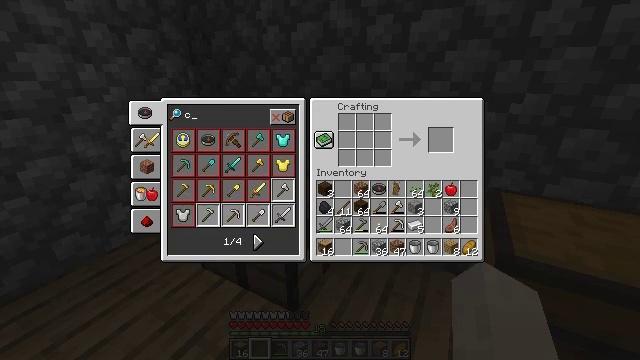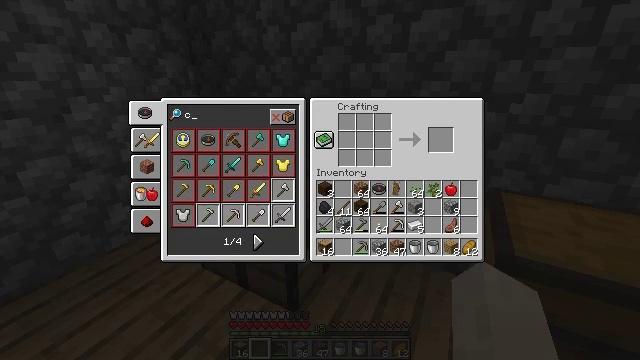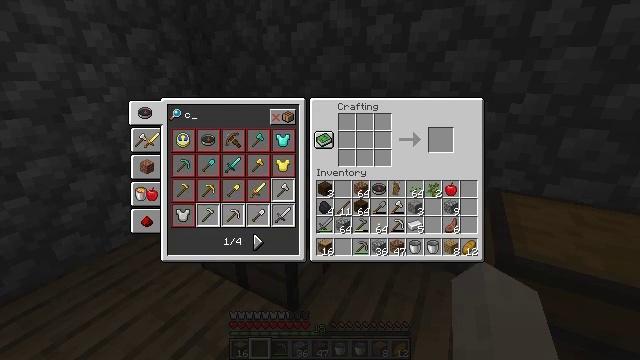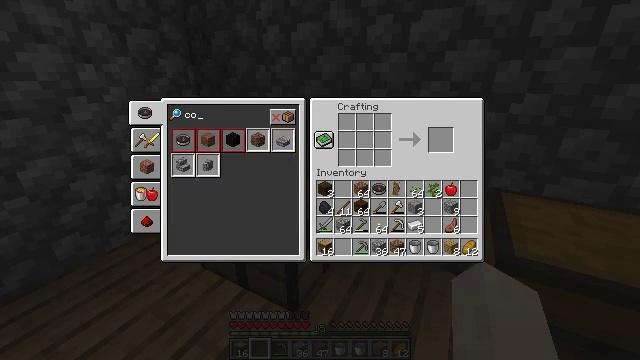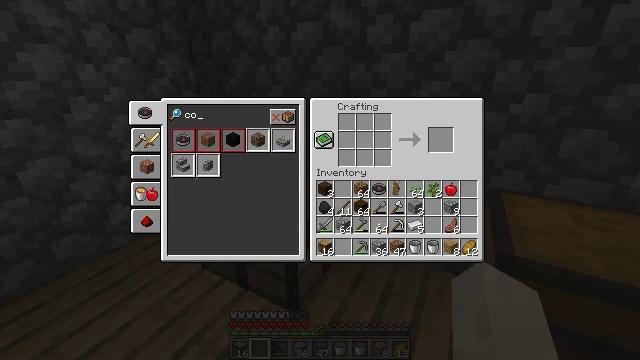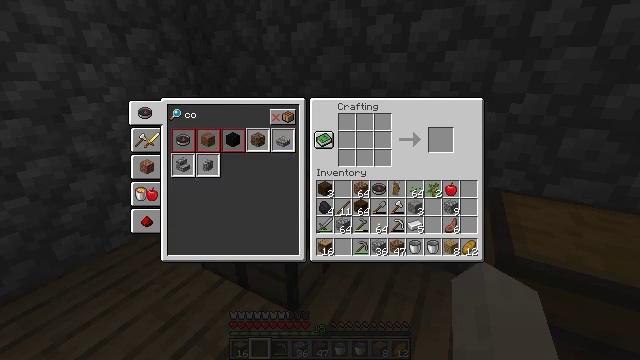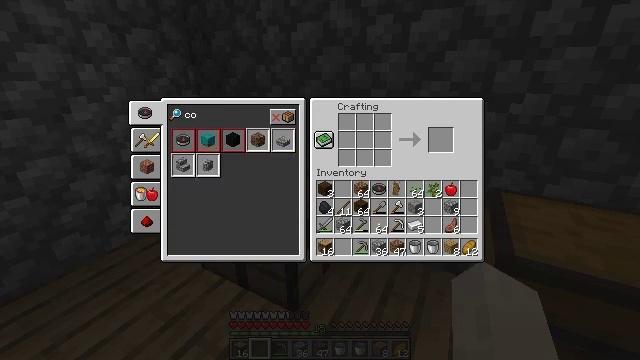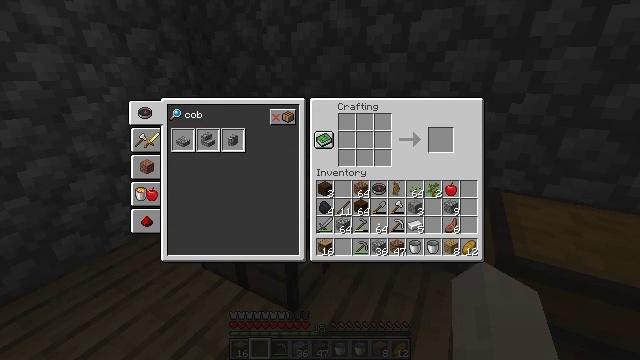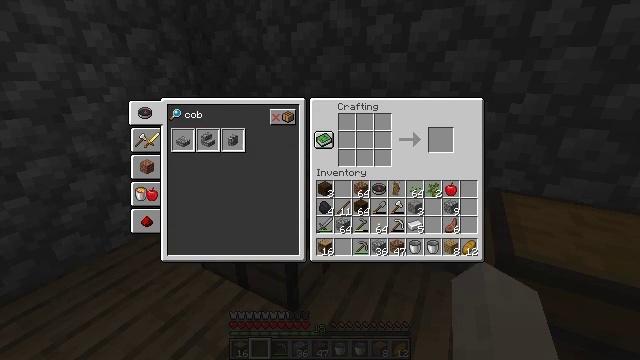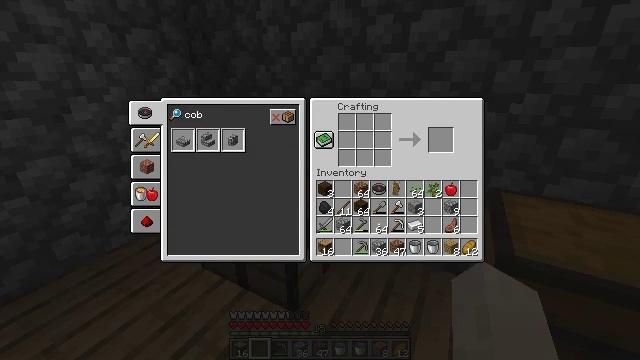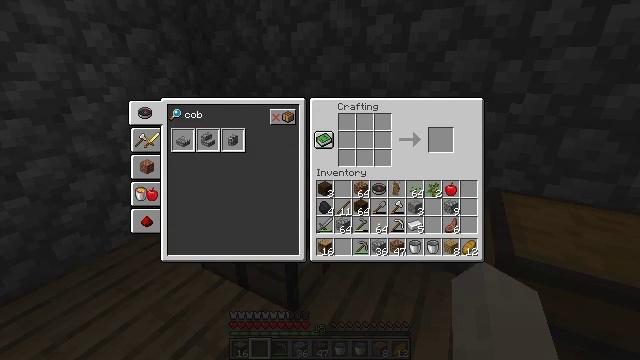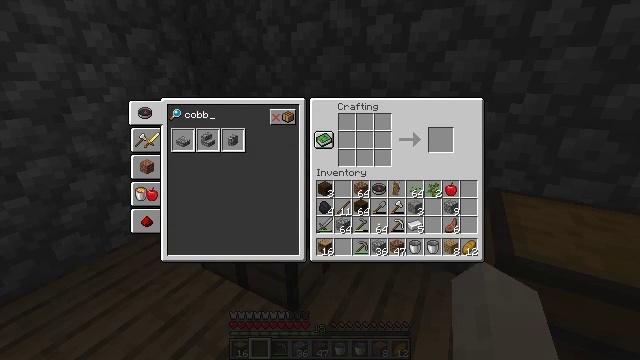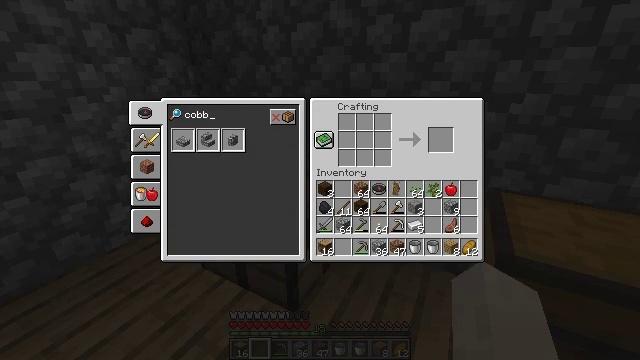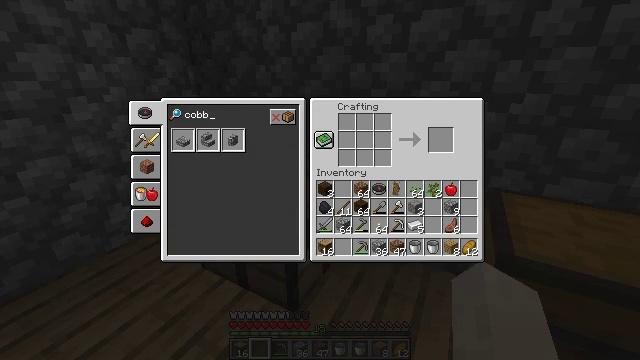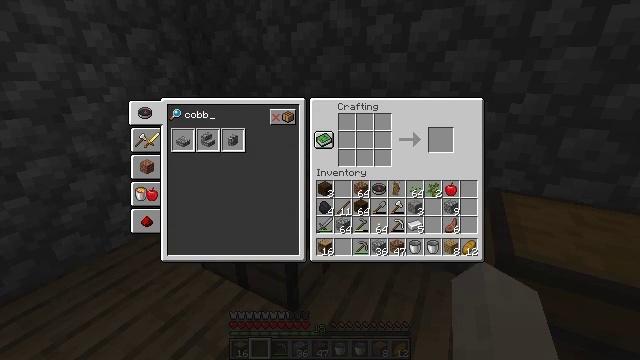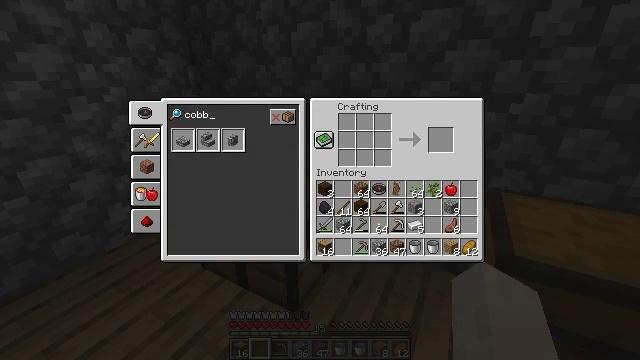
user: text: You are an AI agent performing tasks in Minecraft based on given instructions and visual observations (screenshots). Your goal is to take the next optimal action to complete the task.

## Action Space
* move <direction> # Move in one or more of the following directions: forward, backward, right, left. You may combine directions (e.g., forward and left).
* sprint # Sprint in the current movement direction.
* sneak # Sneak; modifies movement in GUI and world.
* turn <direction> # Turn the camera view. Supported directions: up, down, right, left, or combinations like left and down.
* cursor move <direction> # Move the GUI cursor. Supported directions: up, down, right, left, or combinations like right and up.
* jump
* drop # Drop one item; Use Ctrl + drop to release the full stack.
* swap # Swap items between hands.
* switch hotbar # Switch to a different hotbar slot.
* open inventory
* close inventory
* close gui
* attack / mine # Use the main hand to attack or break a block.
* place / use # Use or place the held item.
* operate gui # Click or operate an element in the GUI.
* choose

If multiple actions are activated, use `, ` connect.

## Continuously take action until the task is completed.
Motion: motion action
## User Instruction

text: Make a cobblestone wall with six cobblestone blocks.
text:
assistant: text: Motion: no_op
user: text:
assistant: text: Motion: no_op
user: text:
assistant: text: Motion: no_op
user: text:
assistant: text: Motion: no_op
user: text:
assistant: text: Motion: no_op
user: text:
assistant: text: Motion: no_op
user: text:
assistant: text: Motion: no_op
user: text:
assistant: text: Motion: no_op
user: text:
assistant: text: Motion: no_op
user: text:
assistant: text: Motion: no_op
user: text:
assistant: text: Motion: no_op
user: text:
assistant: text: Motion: no_op
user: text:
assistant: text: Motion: no_op
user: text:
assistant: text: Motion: no_op
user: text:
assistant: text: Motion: no_op
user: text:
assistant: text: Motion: no_op
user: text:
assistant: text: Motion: no_op
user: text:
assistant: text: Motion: no_op
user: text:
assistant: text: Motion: no_op
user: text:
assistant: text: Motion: no_op
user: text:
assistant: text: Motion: no_op
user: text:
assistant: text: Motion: no_op
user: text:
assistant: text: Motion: no_op
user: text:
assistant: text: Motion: no_op
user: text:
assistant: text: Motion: no_op
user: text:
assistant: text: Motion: no_op
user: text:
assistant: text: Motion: cursor move left
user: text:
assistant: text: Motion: no_op
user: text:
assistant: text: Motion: no_op
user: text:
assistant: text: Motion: cursor move right and down